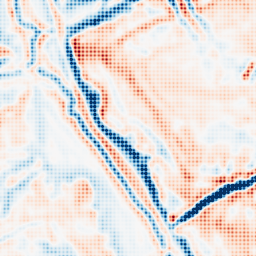
Category: multiscale
Decomposition family: dog
Decomposition parameters: sigma_low: 3
sigma_high: 5
Upsampling method: sinc_blackman
Upsampling parameters: scale: 8
kernel_size: 8
Upsampling scale: 8